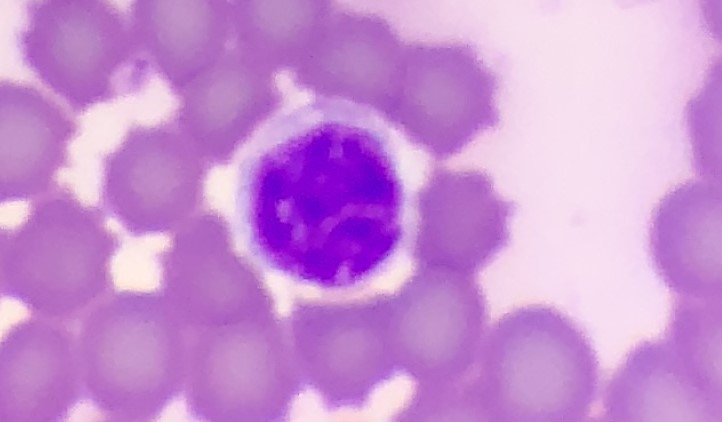
White blood cell type: Lymphocyte